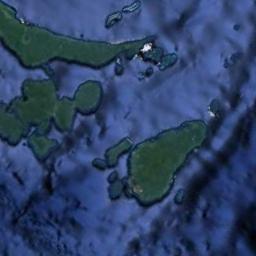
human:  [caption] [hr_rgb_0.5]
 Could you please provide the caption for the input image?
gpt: There are many islands of different shapes and sizes .

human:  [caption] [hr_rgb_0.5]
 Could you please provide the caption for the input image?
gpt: The archipelago has some islands of different sizes and some ups and downs are on the ocean floor .

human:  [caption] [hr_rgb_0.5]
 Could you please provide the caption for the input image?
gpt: A group of green islands on the blue sea .

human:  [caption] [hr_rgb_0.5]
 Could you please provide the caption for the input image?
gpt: The islands in the picture are of different sizes .

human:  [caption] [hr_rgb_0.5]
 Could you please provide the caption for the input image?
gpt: There are several green islands on a blue sea .